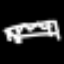
Label: bed